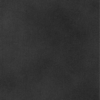
Label: dusty